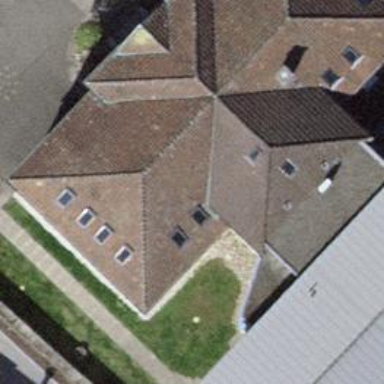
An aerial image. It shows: Hipped-roof school building.